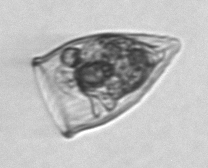
Label: Tintinnina